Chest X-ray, AP view. Patient: 31 years old, sex M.
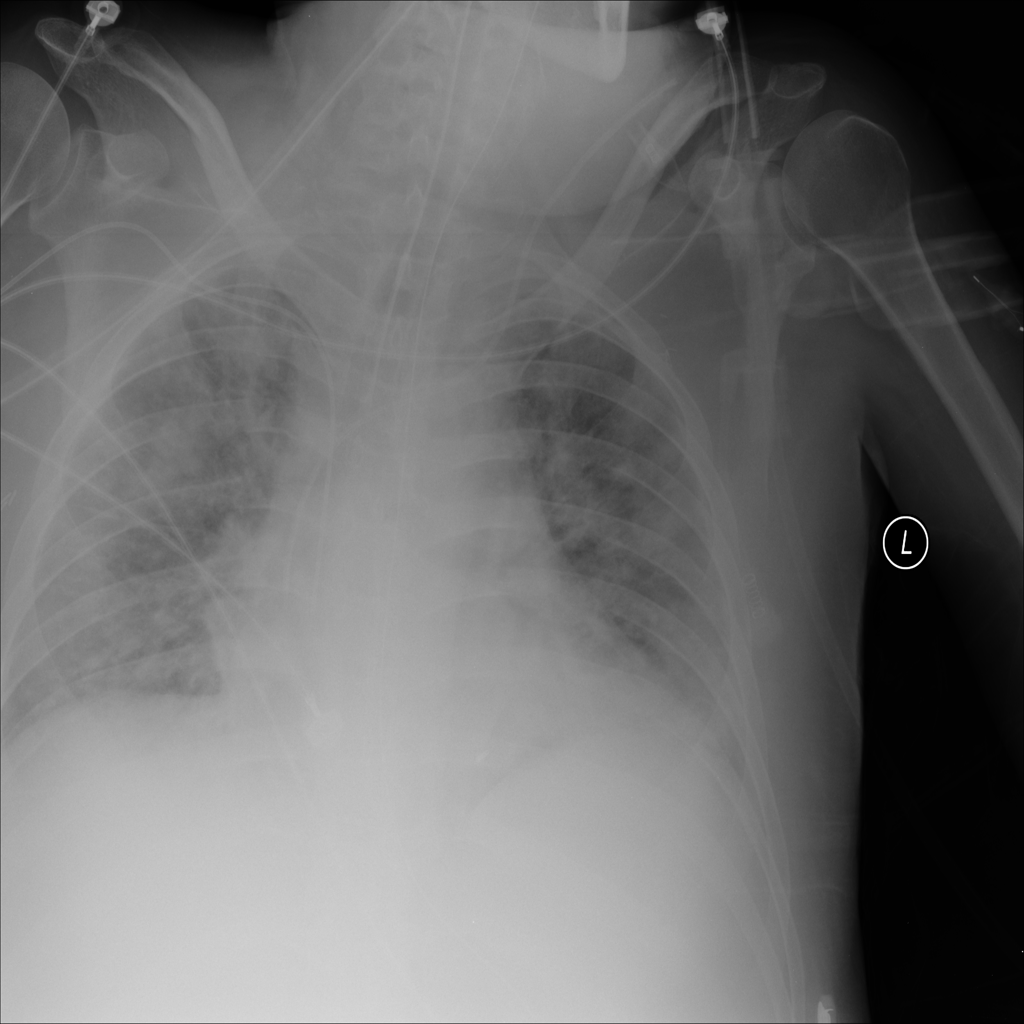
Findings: Mass